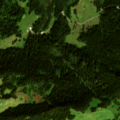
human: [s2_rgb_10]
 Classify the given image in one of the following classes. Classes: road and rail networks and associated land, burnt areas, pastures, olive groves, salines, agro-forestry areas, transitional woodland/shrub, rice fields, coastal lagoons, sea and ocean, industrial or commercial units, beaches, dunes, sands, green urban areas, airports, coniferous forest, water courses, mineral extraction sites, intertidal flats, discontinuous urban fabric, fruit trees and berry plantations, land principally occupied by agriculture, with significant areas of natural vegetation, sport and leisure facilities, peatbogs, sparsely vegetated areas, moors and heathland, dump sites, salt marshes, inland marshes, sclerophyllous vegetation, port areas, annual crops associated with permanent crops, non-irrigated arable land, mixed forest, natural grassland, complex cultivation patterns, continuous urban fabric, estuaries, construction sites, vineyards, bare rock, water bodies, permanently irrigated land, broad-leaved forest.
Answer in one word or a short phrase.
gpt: coniferous forest, natural grassland